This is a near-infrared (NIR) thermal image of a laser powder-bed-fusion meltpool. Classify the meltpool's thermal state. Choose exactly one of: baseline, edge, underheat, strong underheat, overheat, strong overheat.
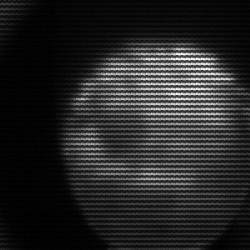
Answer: edge